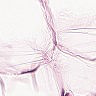
Metastatic tissue present: no